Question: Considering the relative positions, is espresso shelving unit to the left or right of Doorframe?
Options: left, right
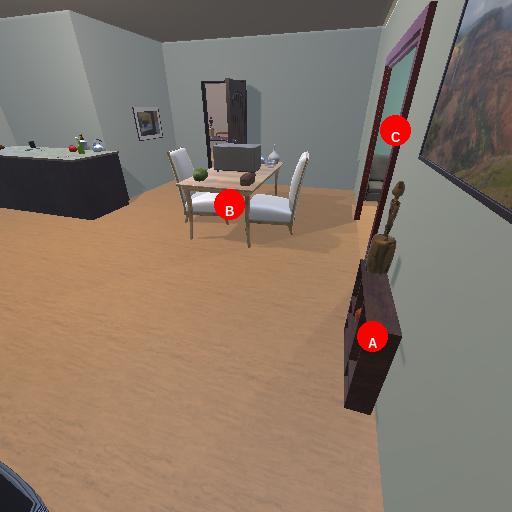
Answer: left